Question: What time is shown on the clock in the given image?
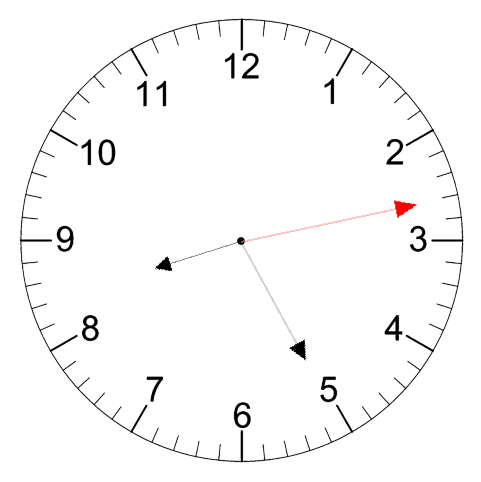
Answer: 08:25:13